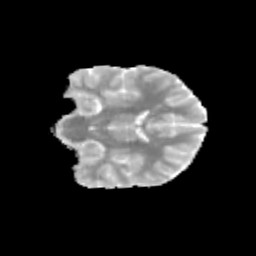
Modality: MD
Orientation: coronal
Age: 11
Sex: male
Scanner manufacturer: siemens
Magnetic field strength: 3 T
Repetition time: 3.8 s
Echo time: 0.07 s